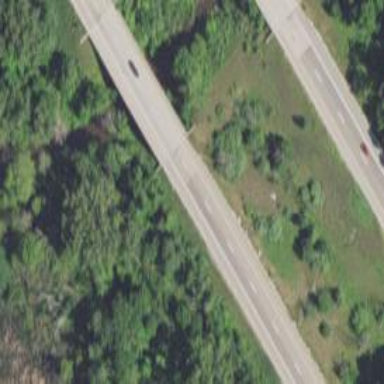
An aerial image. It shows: Asphalt bridge on motorway.